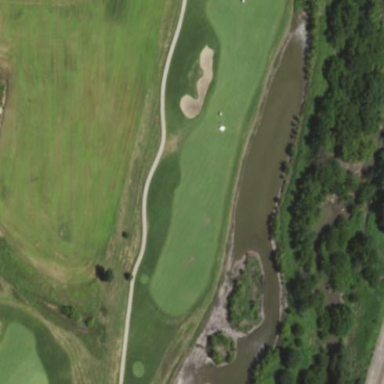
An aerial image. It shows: Area with grass used as rough in golf course.